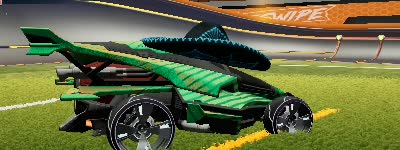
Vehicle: aftershock